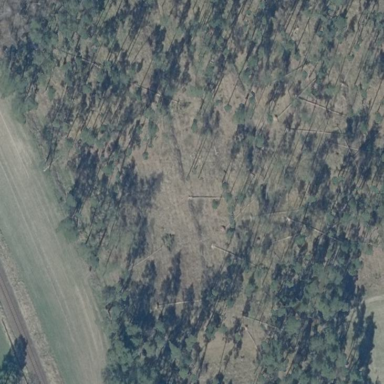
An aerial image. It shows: Forest area.